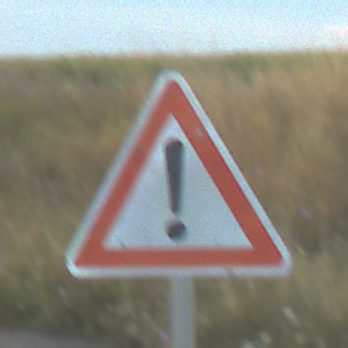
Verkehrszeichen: Gefahrenstelle
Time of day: SunriseSunset
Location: Outdoor (RoadRail)
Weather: PartlyCloudy
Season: NotSpecified
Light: Natural